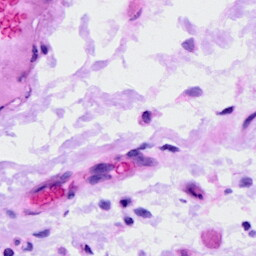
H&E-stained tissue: Ovarian